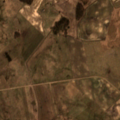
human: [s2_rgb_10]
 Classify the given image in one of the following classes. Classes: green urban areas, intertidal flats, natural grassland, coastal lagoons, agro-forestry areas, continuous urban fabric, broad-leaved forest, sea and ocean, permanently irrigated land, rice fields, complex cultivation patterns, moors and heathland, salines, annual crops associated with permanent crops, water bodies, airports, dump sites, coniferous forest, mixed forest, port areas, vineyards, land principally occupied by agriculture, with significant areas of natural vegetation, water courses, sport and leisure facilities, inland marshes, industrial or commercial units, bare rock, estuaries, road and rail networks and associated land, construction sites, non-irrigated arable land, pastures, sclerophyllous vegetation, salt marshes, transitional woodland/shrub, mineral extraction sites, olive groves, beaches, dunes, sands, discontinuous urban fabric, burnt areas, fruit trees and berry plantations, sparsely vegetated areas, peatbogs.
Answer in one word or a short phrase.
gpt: non-irrigated arable land, pastures, land principally occupied by agriculture, with significant areas of natural vegetation